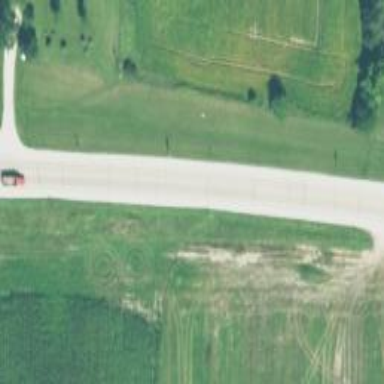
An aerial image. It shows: Primary highway.